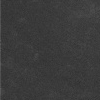
Atmospheric dust classification: dusty